Question: I am trying to implement an input form on an iPhone app by using a grouped static table view.
I'm using 'didSelectRowAtIndexPath' to lazily create a textfield and add to the relevant cell.

My problem is that 'becomeFirstResponder' is not behaving as I would expect.
'''
- (void)tableView:(UITableView *)tableView didSelectRowAtIndexPath:(NSIndexPath *)indexPath
{
if(indexPath.section == 0)
{
if(!self.contactNameTextField)
{
self.contactNameTextField = [[UITextField alloc] initWithFrame:CGRectMake(93, 14, 200, 20)];
self.contactNameTextField.backgroundColor = [UIColor clearColor];
self.contactNameTextField.font = [UIFont boldSystemFontOfSize:15];
self.contactNameTextField.keyboardType = UIKeyboardTypeEmailAddress;
[self.contactNameCell addSubview:self.contactNameTextField];
}
[self.contactNameTextField becomeFirstResponder];
}
if(indexPath.section == 1)
{
if(!self.contactEmailTextField)
{
self.contactEmailTextField = [[UITextField alloc] initWithFrame:CGRectMake(93, 14, 200, 20)];
self.contactEmailTextField.backgroundColor = [UIColor clearColor];
self.contactEmailTextField.font = [UIFont boldSystemFontOfSize:15];
self.contactEmailTextField.keyboardType = UIKeyboardTypeEmailAddress;
[self.contactEmailCell addSubview:self.contactNameTextField];
}
[self.contactEmailTextField becomeFirstResponder];
}
'''
The code steps through as expected.
If I tap section 0 first, the name textfield becomes first responder. If I then tap section 1, the email textfield becomes first responder. If I then tap on section 0, even though 'becomeFirstResponder' is called on the name textfield, it does not respond.
Also, if I tap section 1 first, even though 'becomeFirstResponder' is called on the email textfield, it does not respond.
Please advise
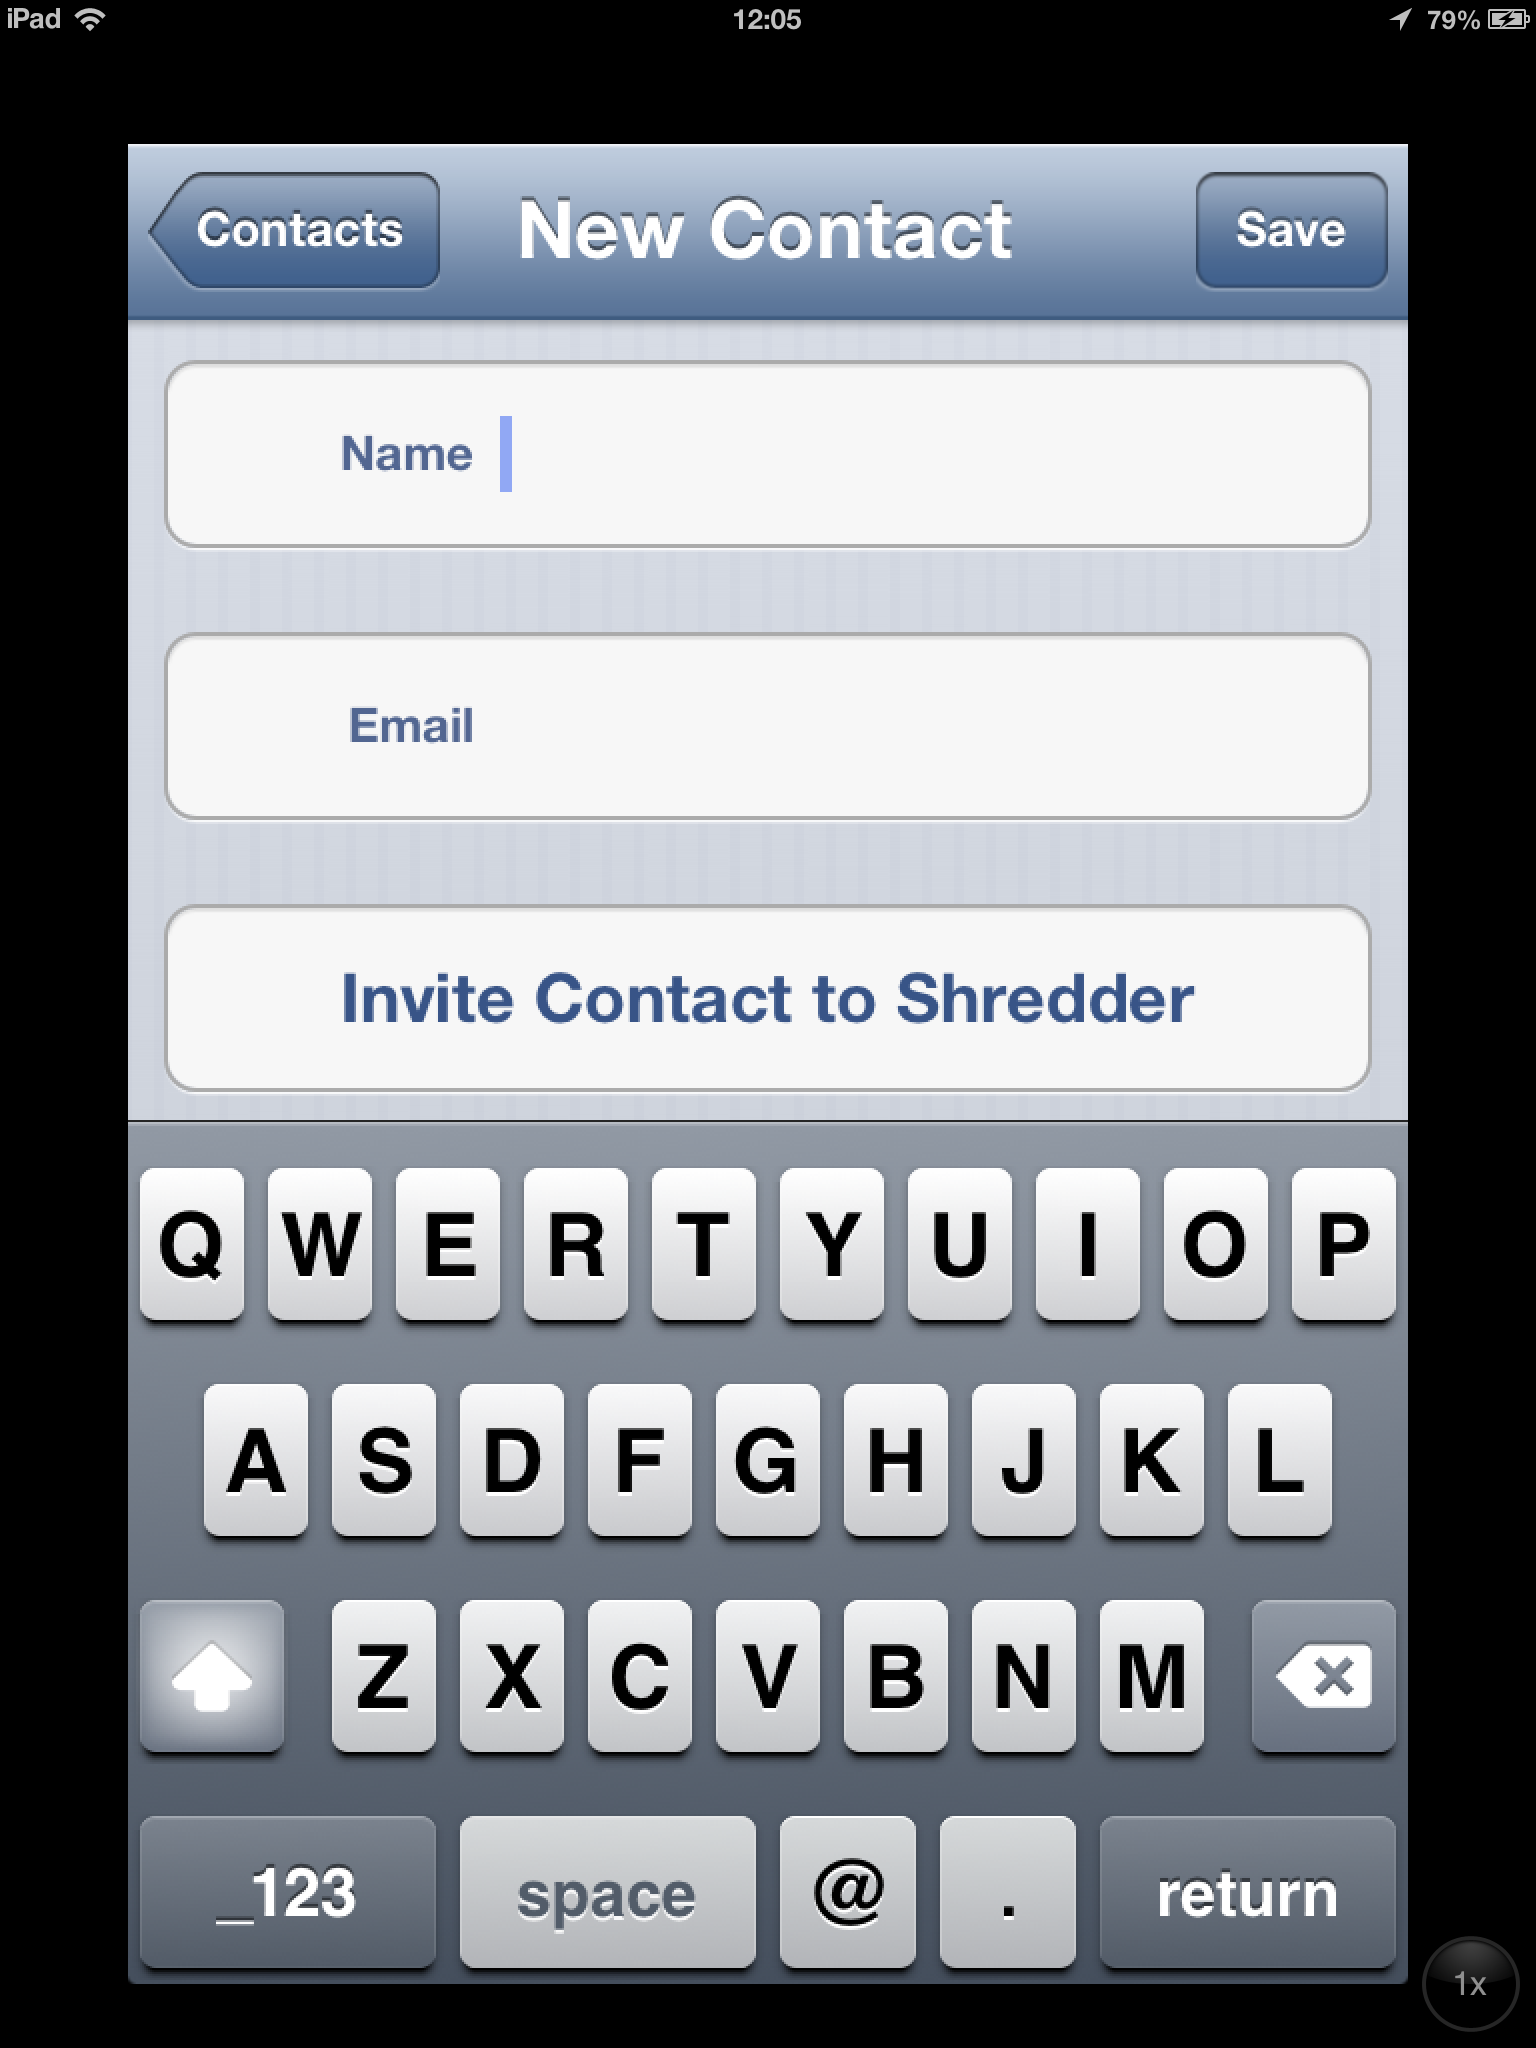
Answer: Problem solved, silly cut and paste error with self.contactNameTextField in twice.